Question: I need the output attached using mssql and display in crystal report
I have tables name Income, Expense, Expense Details HeadMaster.
Table Structure
HeadMasterId
Name
IncomeId
HeadMasterId
IncomeDetails
TxnDate
Amount
ExpenseId
HeadMasterId
ExpDetails
TxnDate
Amount
ExpenseDetailsId
ExpenseId
CenterId
Amount
I have written 3 querys
'''
SELECT TxnDate, Name AS Particular, Amount FROM Income I INNER JOIN HeadMaster
HM ON HM.HeadMasterId = I.HeadMasterId WHERE TxnDate >= '2014-02-01 00:00:00' AND
TxnDate <= '2014-03-15 23:59:59' ORDER BY TxnDate
'''
'''
SELECT TxnDate, Name AS Particular, Amount FROM Expense E INNER JOIN ExpenseDetails
ED ON ED.ExpenseId = E.ExpenseId INNER JOIN HeadMaster HM ON
HM.HeadMasterId = E.HeadMasterId WHERE TxnDate >= '2014-02-01 00:00:00' AND
TxnDate <= '2014-03-15 23:59:59' ORDER BY TxnDate
'''
'''
DECLARE @Expense NUMERIC(8,2)
DECLARE @Income NUMERIC(8,2)
DECLARE @Balance NUMERIC(8,2)
SELECT @Income = SUM(I.Amount) FROM Income WHERE TxnDate < '2014-02-01 00:00:00'
SELECT @Expense = SUM(I.Amount) FROM Expense WHERE TxnDate < '2014-02-01 00:00:00
SET @Balance = @Income - @Expense
SELECT @Balance AS OpeningBalance
'''
How can Merge the query output to resemble my required output in Crystal Report? Also Can I merge this query's into one single query?
I am using Visual Studio IDE 2012 for Win App using C# and Crystal Report.
Output should look like these
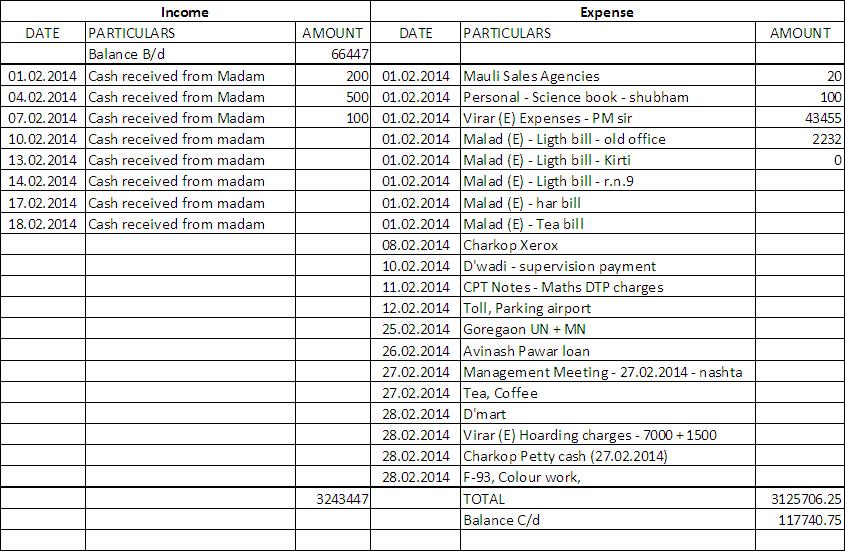
Answer: Instead of writing the multiple queries.. you can do the required operation in crystal report itself.
1. Since you have Income and Expences separately. Take a main report and in that main report place 2 sub reports side by side in detail section.
2. In sub report1 take the information of Income. Take all the required tables while making connection and link those tables in Links Tab of Database Expert.
3. Similarly in second sub report take Expences tables and follow the same process to link the tables.
<URL> to know how to link the tables.
4.Now in both the sub reports make groups as following:
'''
Group1: Sub report1 'Income'..
Sub Report2 'Expences'
'''
5. Now create 2nd group in both the sub reports as following:
'''
Group 2: Sub Report1: Date
Sub Report2: Date
'''
6.Now create 3rd group in both sub reports as following:
'''
Group 3: Sub Report1: Balance
Sub Report2: Balance
'''
7.In details place the fields 'Date', 'Particulars' and 'Amount' and take the summary in group footers as required.
8.To get exact output as screenshot draw 'lines' between the 'columns'
Let me know how it goes.